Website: apple
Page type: billing-address
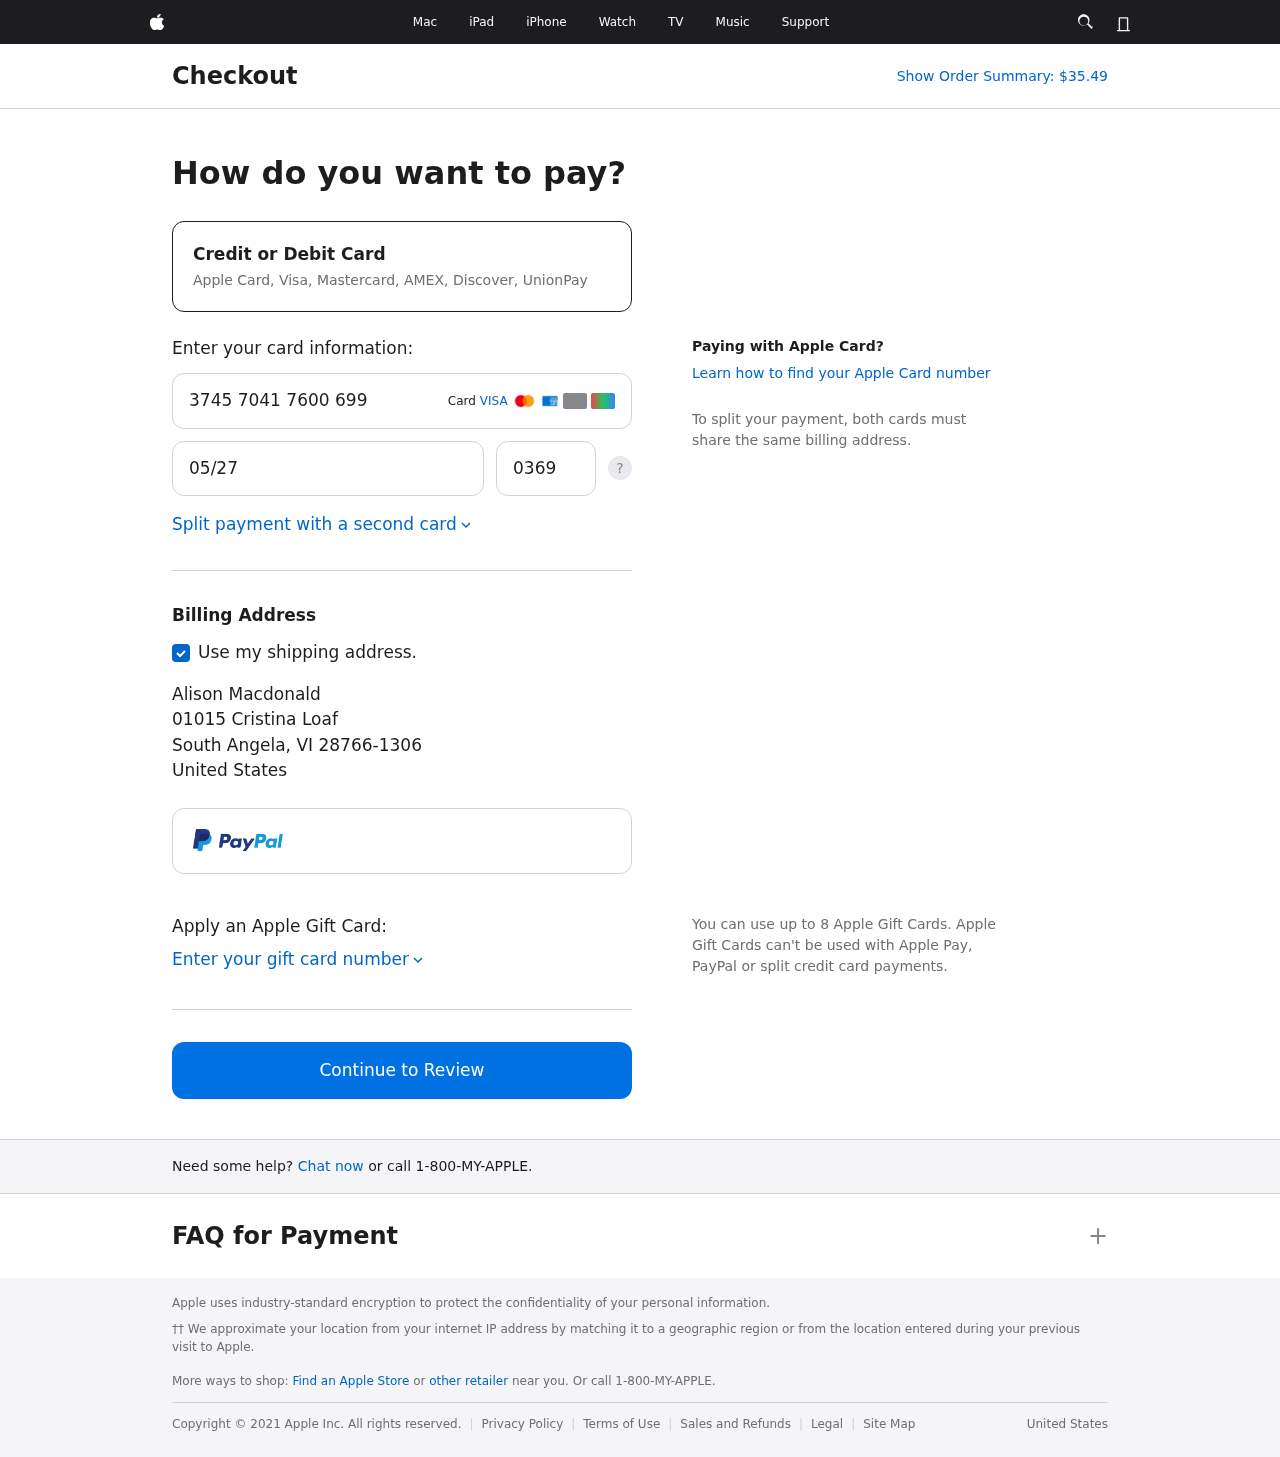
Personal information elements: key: PII_CARD_CVV
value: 0369
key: PII_CARD_EXPIRY
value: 05/27
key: PII_CARD_NUMBER
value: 3745 7041 7600 699
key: PII_CITY
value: South Angela
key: PII_COUNTRY
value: United States
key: PII_FULLNAME
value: Alison Macdonald
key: PII_POSTCODE_FULL
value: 28766-1306
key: PII_STATE_ABBR
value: VI
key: PII_STREET
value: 01015 Cristina Loaf
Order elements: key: ORDER_TOTAL
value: Show Order Summary: $35.49